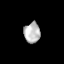
Tissue: skin
Cell type: Epithelial cells
Senescence score: 0.2619
Nuclear area (px): 326
Mean DAPI intensity: 185.623